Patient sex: M
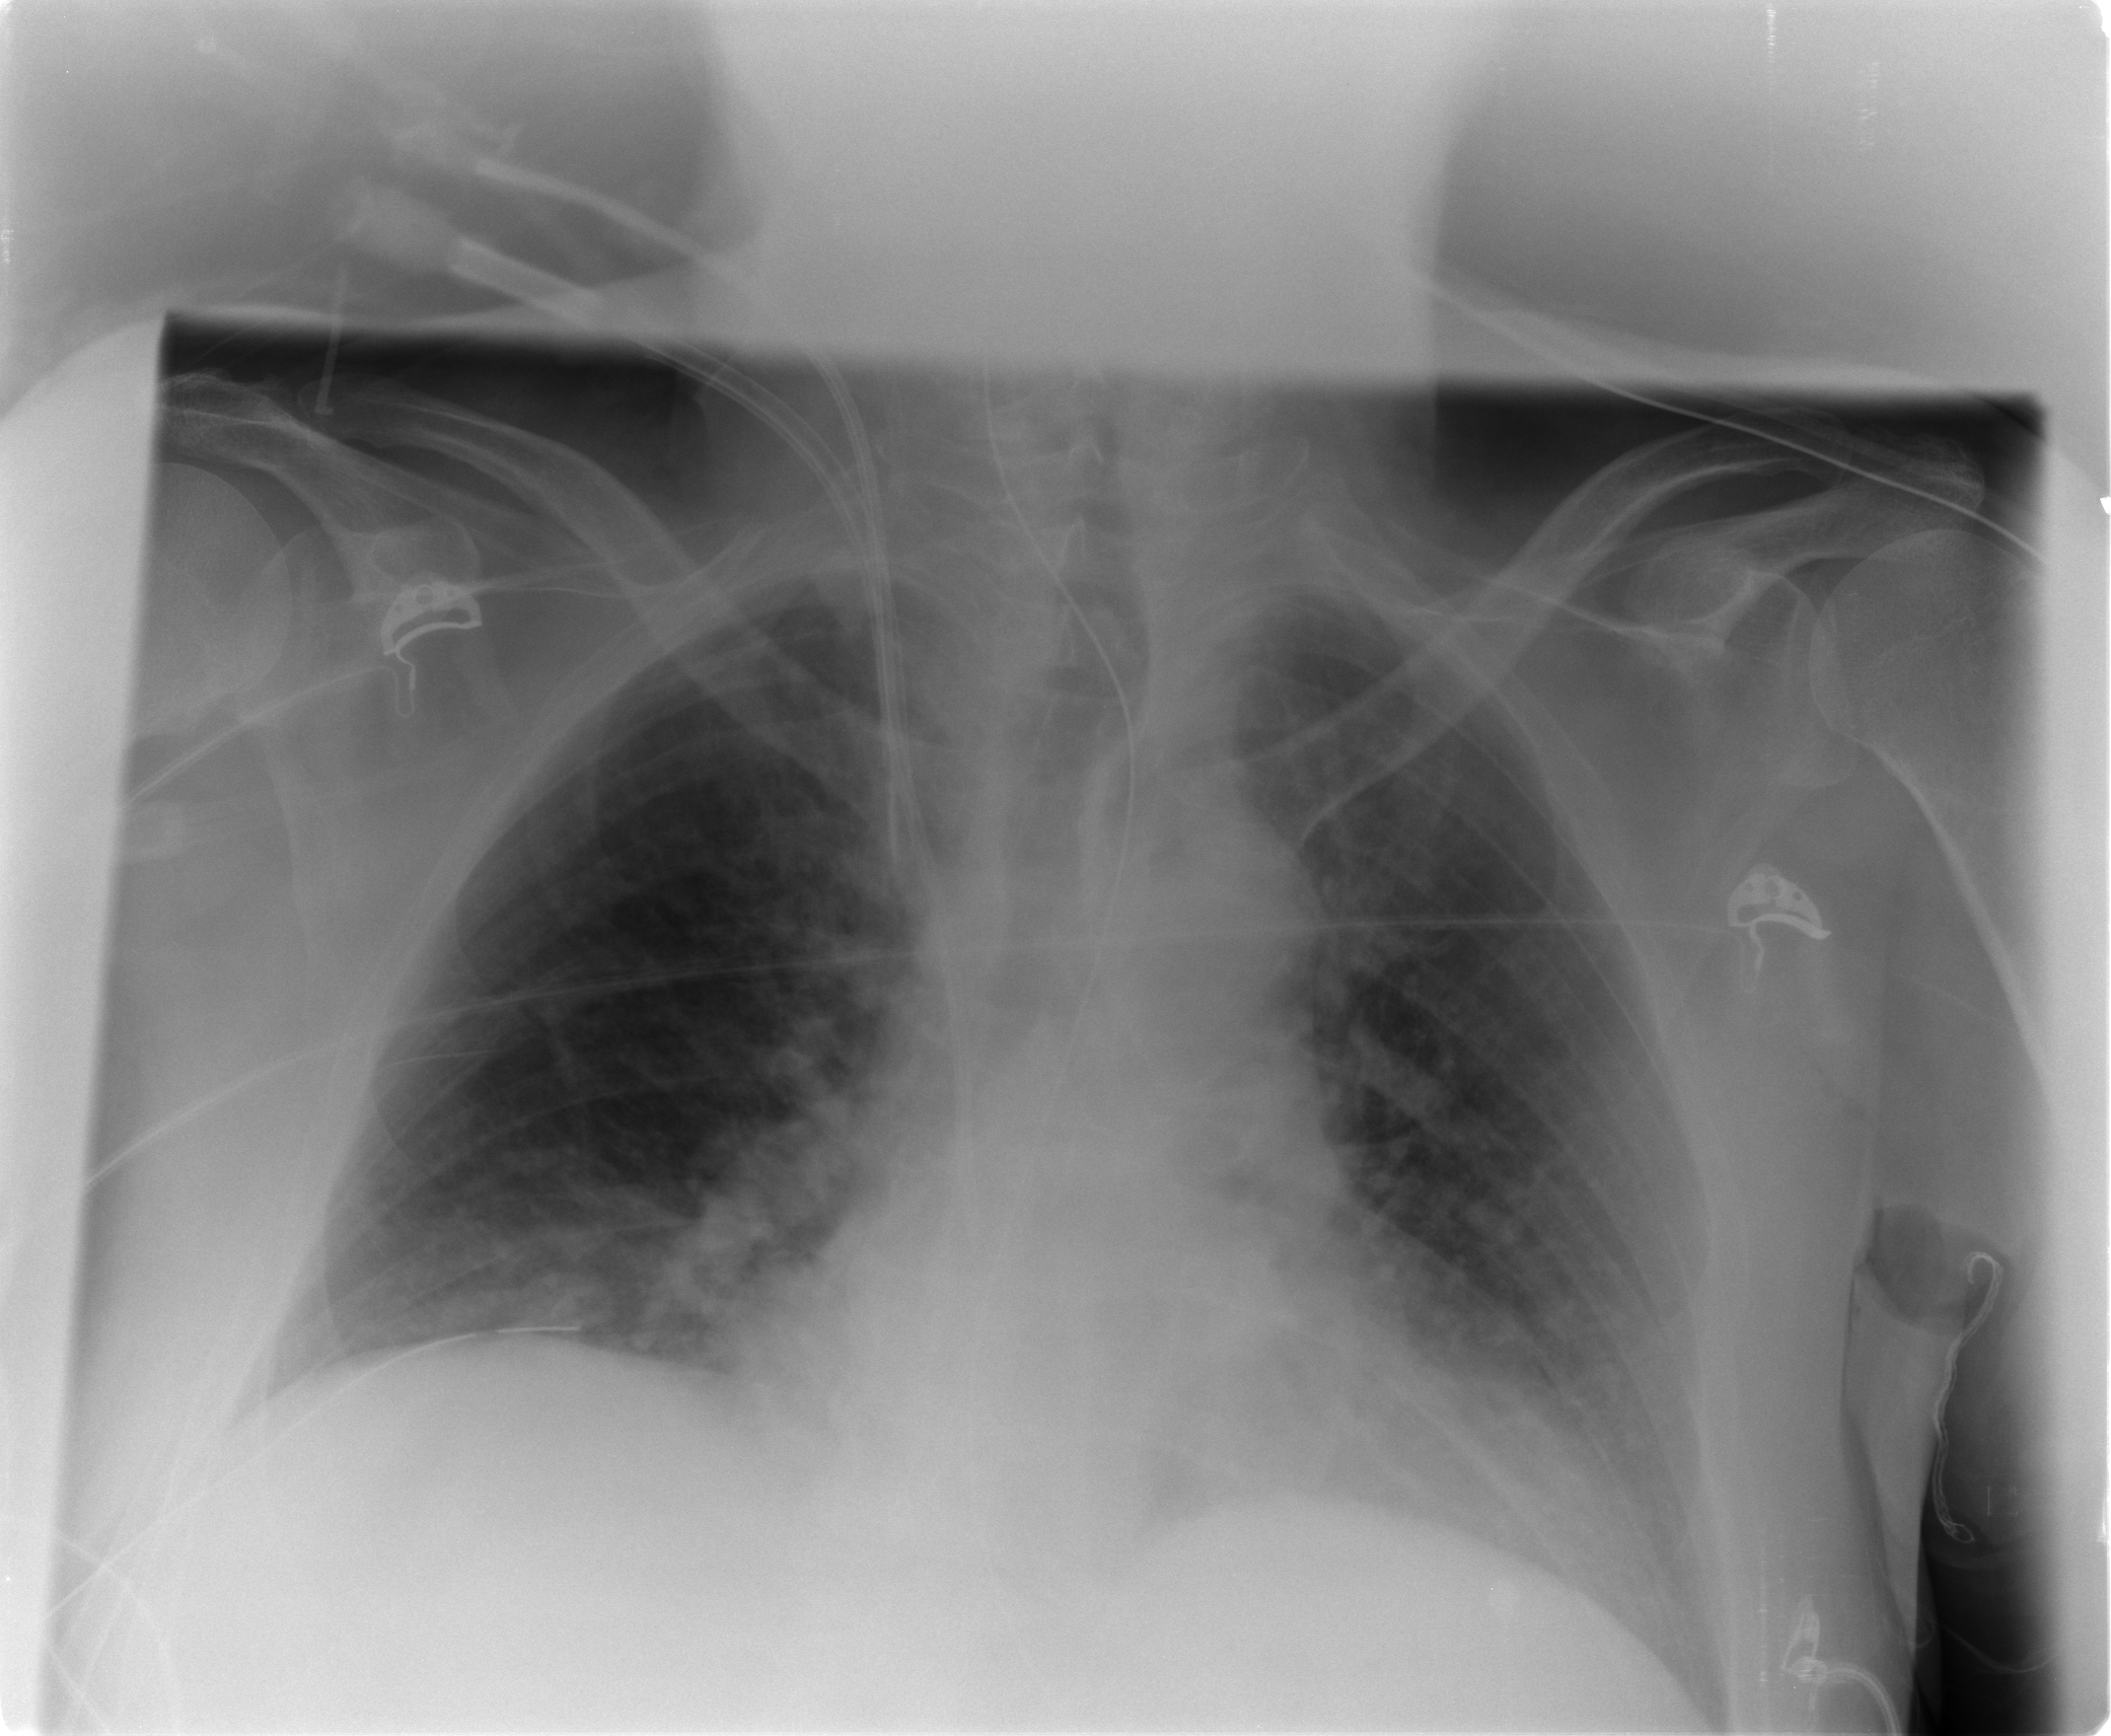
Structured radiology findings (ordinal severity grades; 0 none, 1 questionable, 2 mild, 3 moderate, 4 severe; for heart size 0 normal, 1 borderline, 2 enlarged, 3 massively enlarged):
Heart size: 0
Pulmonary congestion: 2
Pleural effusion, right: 0
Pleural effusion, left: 0
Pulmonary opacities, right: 0
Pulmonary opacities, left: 0
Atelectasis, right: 0
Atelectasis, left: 0